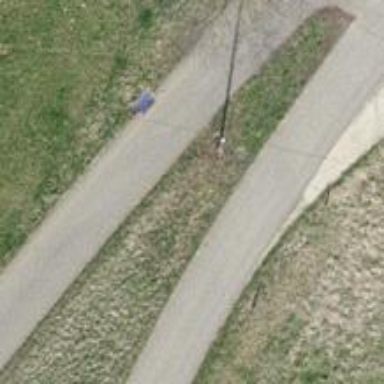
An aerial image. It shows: Minor power line.